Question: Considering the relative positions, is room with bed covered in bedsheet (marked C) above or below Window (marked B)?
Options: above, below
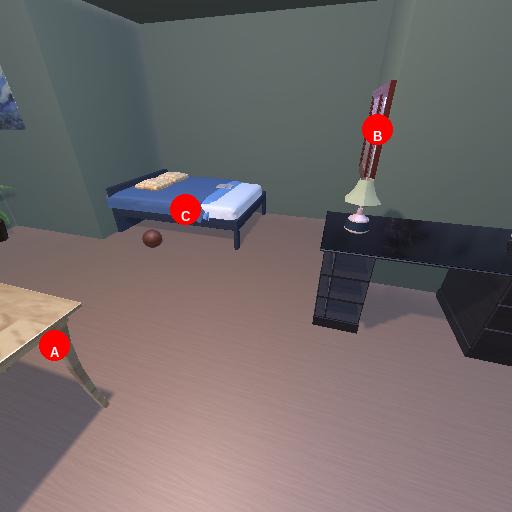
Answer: above